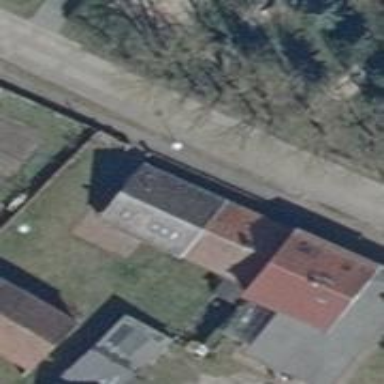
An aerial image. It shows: Simple and straightforward house.